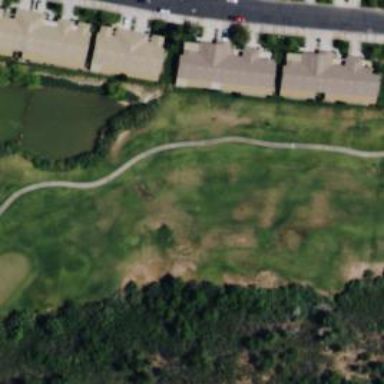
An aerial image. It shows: Rough grass area on golf course.